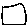
Label: square